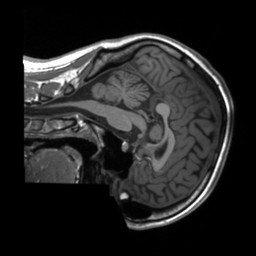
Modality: T1w
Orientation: sagittal
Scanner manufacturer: siemens
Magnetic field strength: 3 T
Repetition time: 2.3 s
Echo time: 0.00207 s